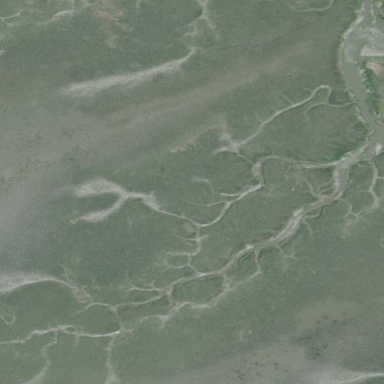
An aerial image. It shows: Saltmarsh wetland.